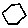
Label: hexagon